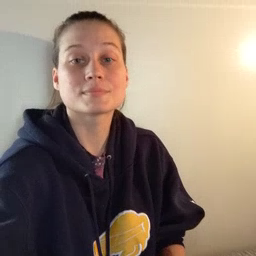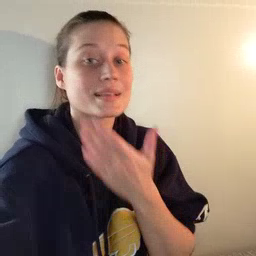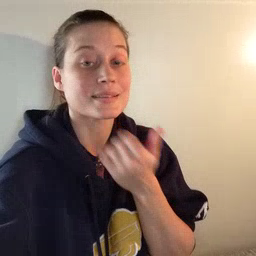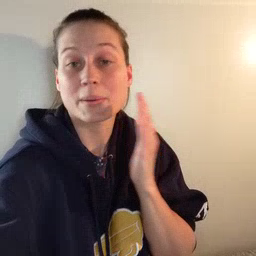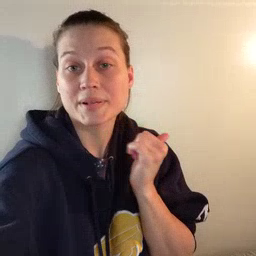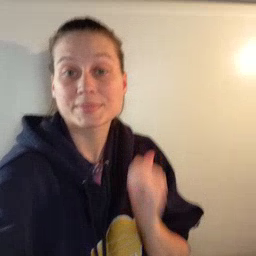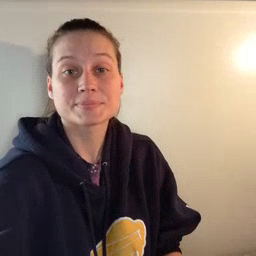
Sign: napkin